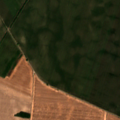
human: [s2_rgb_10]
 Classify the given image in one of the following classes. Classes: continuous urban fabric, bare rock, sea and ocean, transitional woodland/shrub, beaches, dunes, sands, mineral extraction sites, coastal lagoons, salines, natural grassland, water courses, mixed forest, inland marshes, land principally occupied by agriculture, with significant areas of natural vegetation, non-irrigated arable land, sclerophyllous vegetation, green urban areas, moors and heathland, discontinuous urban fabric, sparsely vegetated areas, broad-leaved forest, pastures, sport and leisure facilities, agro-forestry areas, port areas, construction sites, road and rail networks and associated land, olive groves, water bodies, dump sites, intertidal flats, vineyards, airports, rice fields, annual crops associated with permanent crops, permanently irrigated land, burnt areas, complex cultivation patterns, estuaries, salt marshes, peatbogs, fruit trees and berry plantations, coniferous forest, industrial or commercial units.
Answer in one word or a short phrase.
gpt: non-irrigated arable land